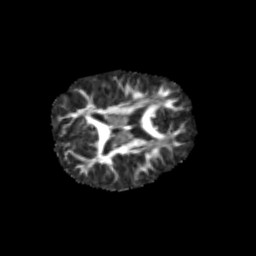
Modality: FA
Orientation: axial
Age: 6
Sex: male
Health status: healthy